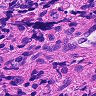
Metastatic tissue present: no